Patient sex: M
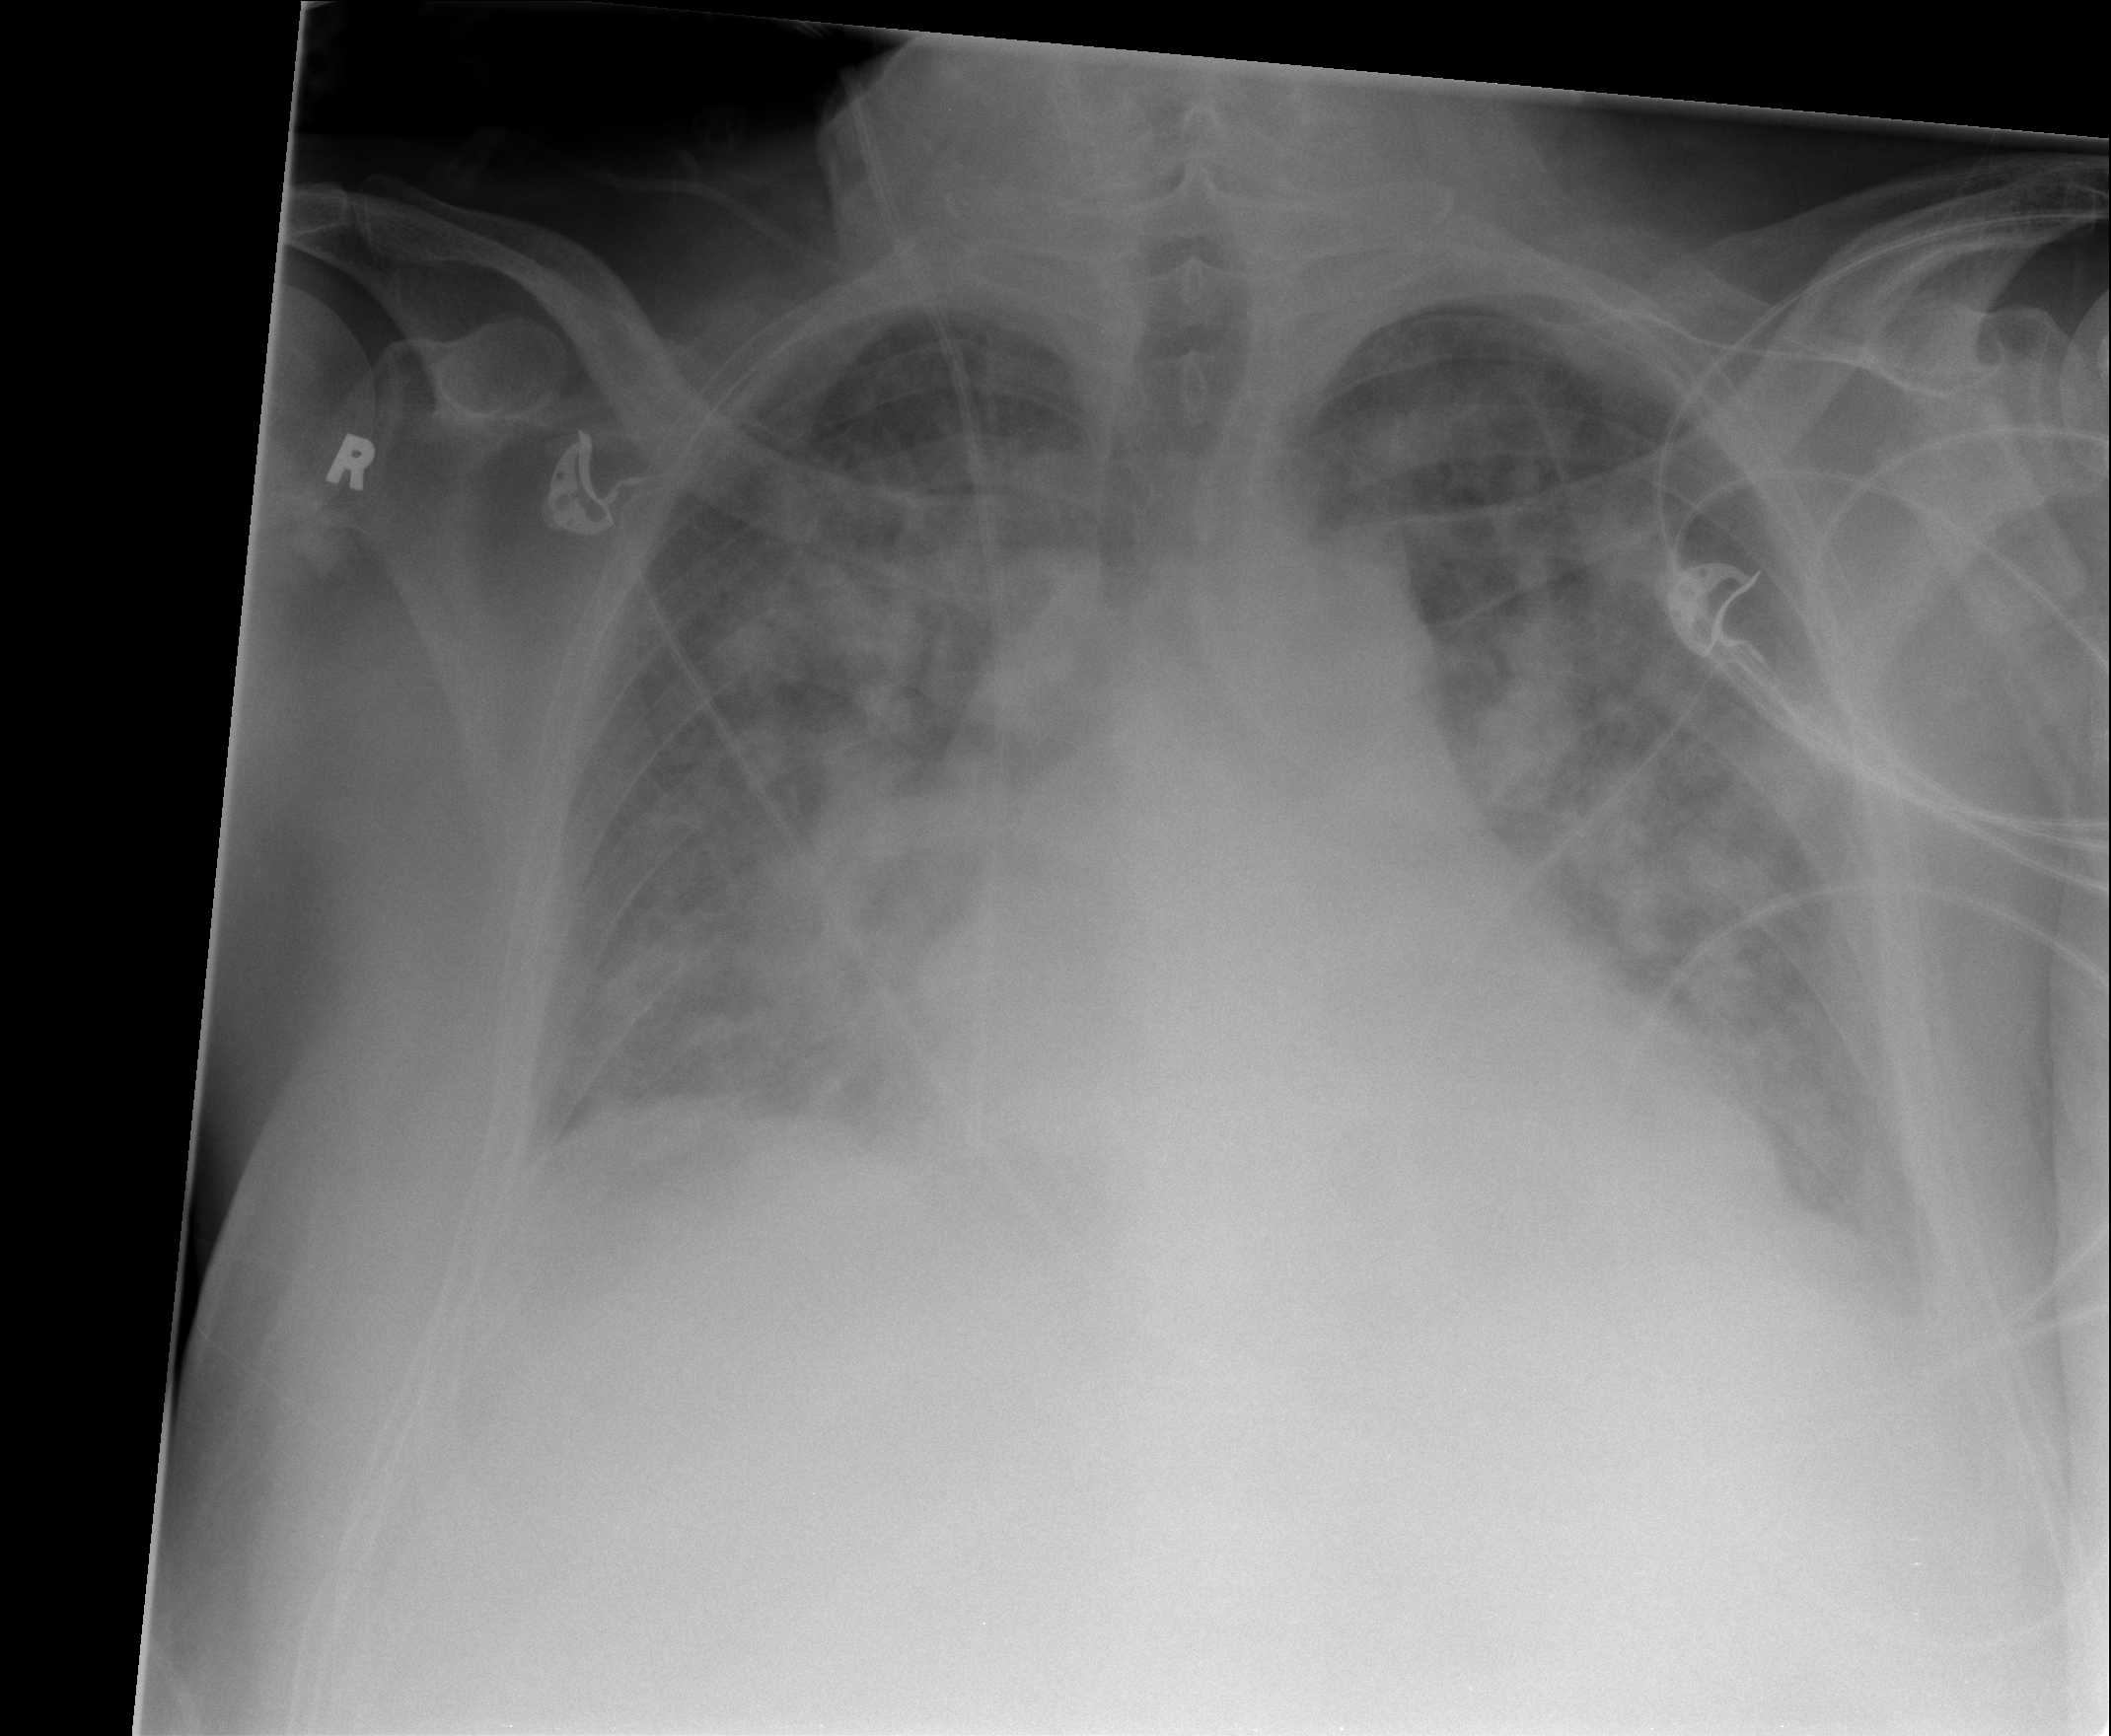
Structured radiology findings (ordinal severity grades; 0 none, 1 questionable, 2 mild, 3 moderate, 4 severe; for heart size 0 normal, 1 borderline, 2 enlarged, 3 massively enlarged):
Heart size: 0
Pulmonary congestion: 1
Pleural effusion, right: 1
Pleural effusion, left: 2
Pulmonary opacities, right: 3
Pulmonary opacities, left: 3
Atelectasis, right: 2
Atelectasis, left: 2